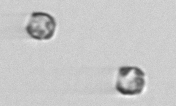
Label: Thalassiosira_sp_aff_mala